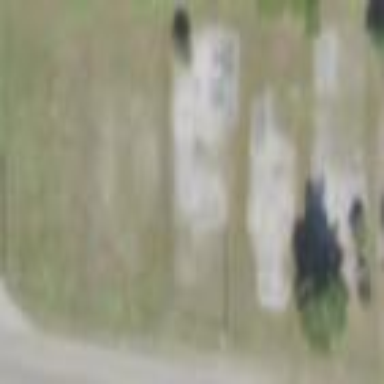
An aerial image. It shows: Graveyard.